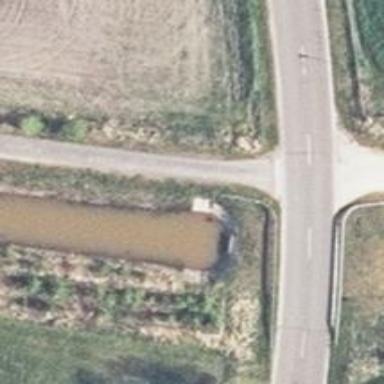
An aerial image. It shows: Culvert tunnel.